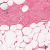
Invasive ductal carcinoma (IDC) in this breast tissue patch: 0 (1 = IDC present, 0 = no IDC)